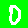
Digit: 0